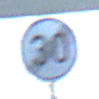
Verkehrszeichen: EndeGeschwindigkeit30
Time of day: SunriseSunset
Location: Outdoor (RoadRail)
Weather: PartlyCloudy
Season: NotSpecified
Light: Natural